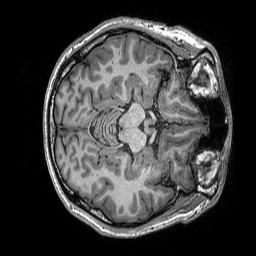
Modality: T1w
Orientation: axial
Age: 32
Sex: male
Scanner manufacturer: siemens
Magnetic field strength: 3 T
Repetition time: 2.3 s
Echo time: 0.00306 s